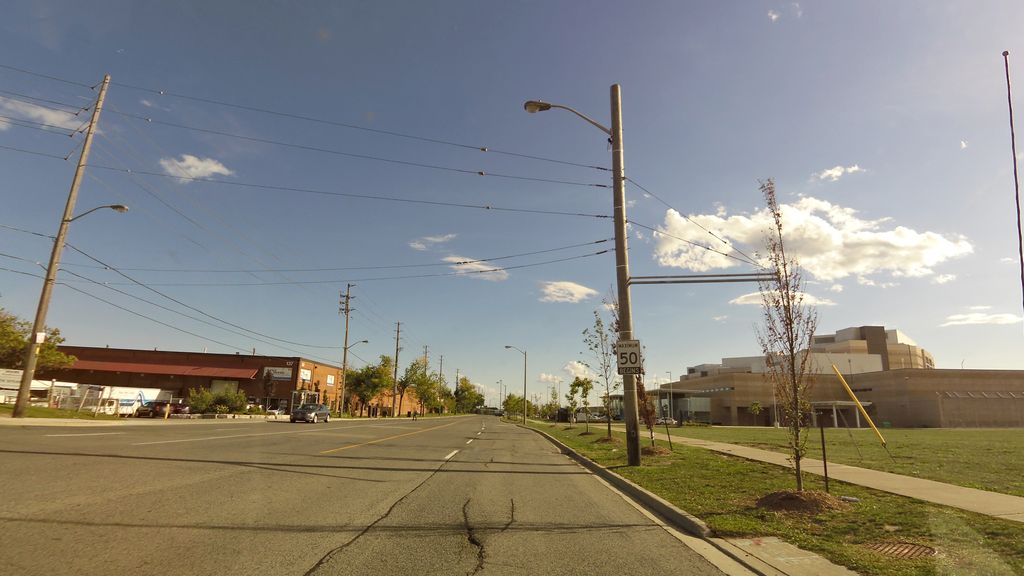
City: toronto